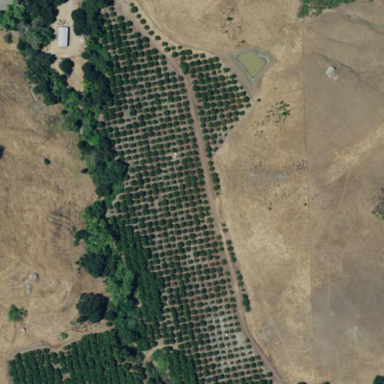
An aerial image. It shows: Orchard.